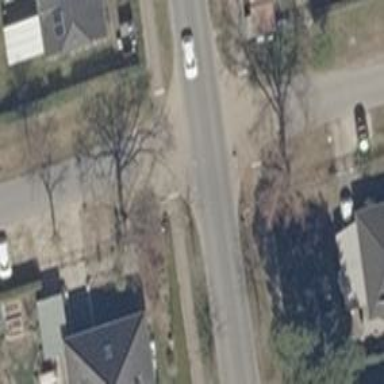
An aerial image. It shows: Unmarked road crossing.